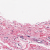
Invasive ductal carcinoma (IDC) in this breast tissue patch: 0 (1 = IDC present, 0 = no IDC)